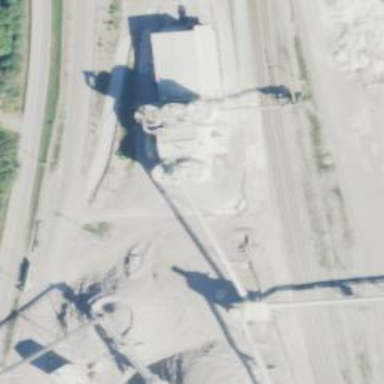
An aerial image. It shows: Silo.